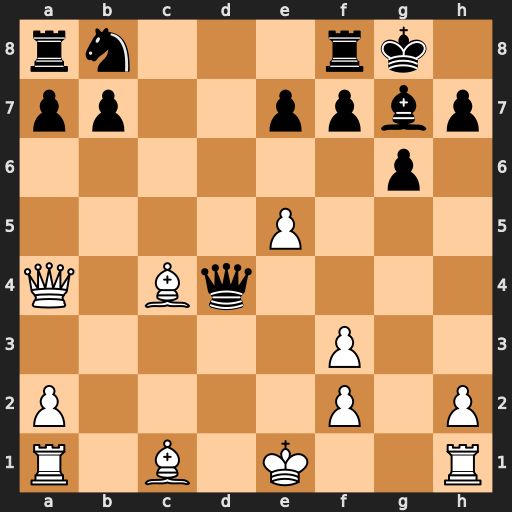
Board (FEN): rn3rk1/pp2ppbp/6p1/4P3/Q1Bq4/5P2/P4P1P/R1B1K2R
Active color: w
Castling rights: KQ
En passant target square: -
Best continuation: Bxf7+ Rxf7 Qxd4